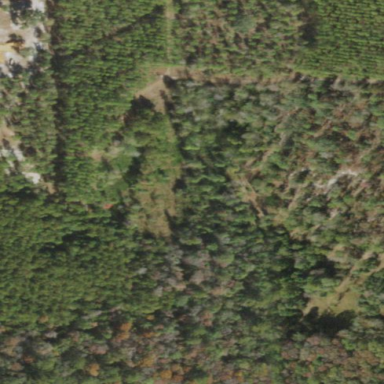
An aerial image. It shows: Needle-leaved woodland.